Question: PHP Query:
'''
<?php
$query = $db->prepare('SELECT * FROM Locations WHERE user_id = :id LIMIT 0, 5');
$query->bindParam(":id",$id);
$result = $query->execute();
$rows = $query->fetch();
foreach ($rows as $row) {
echo $row["timestamp"]; "<br />";
}
?>
'''
The two rows that should be printed (timestamp):

What actually prints:
1188((22
The error within the console:
PHP Warning: Illegal string offset 'timestamp' in /Sites/pages/user_account.php on line 73 - Line 73 being the echo $row... inside the forloop.
Any help would be greatly appreciated.
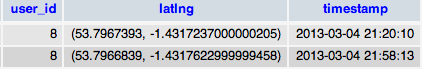
Answer: You are using 'fetch', which retrieves a single row, instead of 'fetchAll':
'''
$rows = $query->fetchAll();
'''